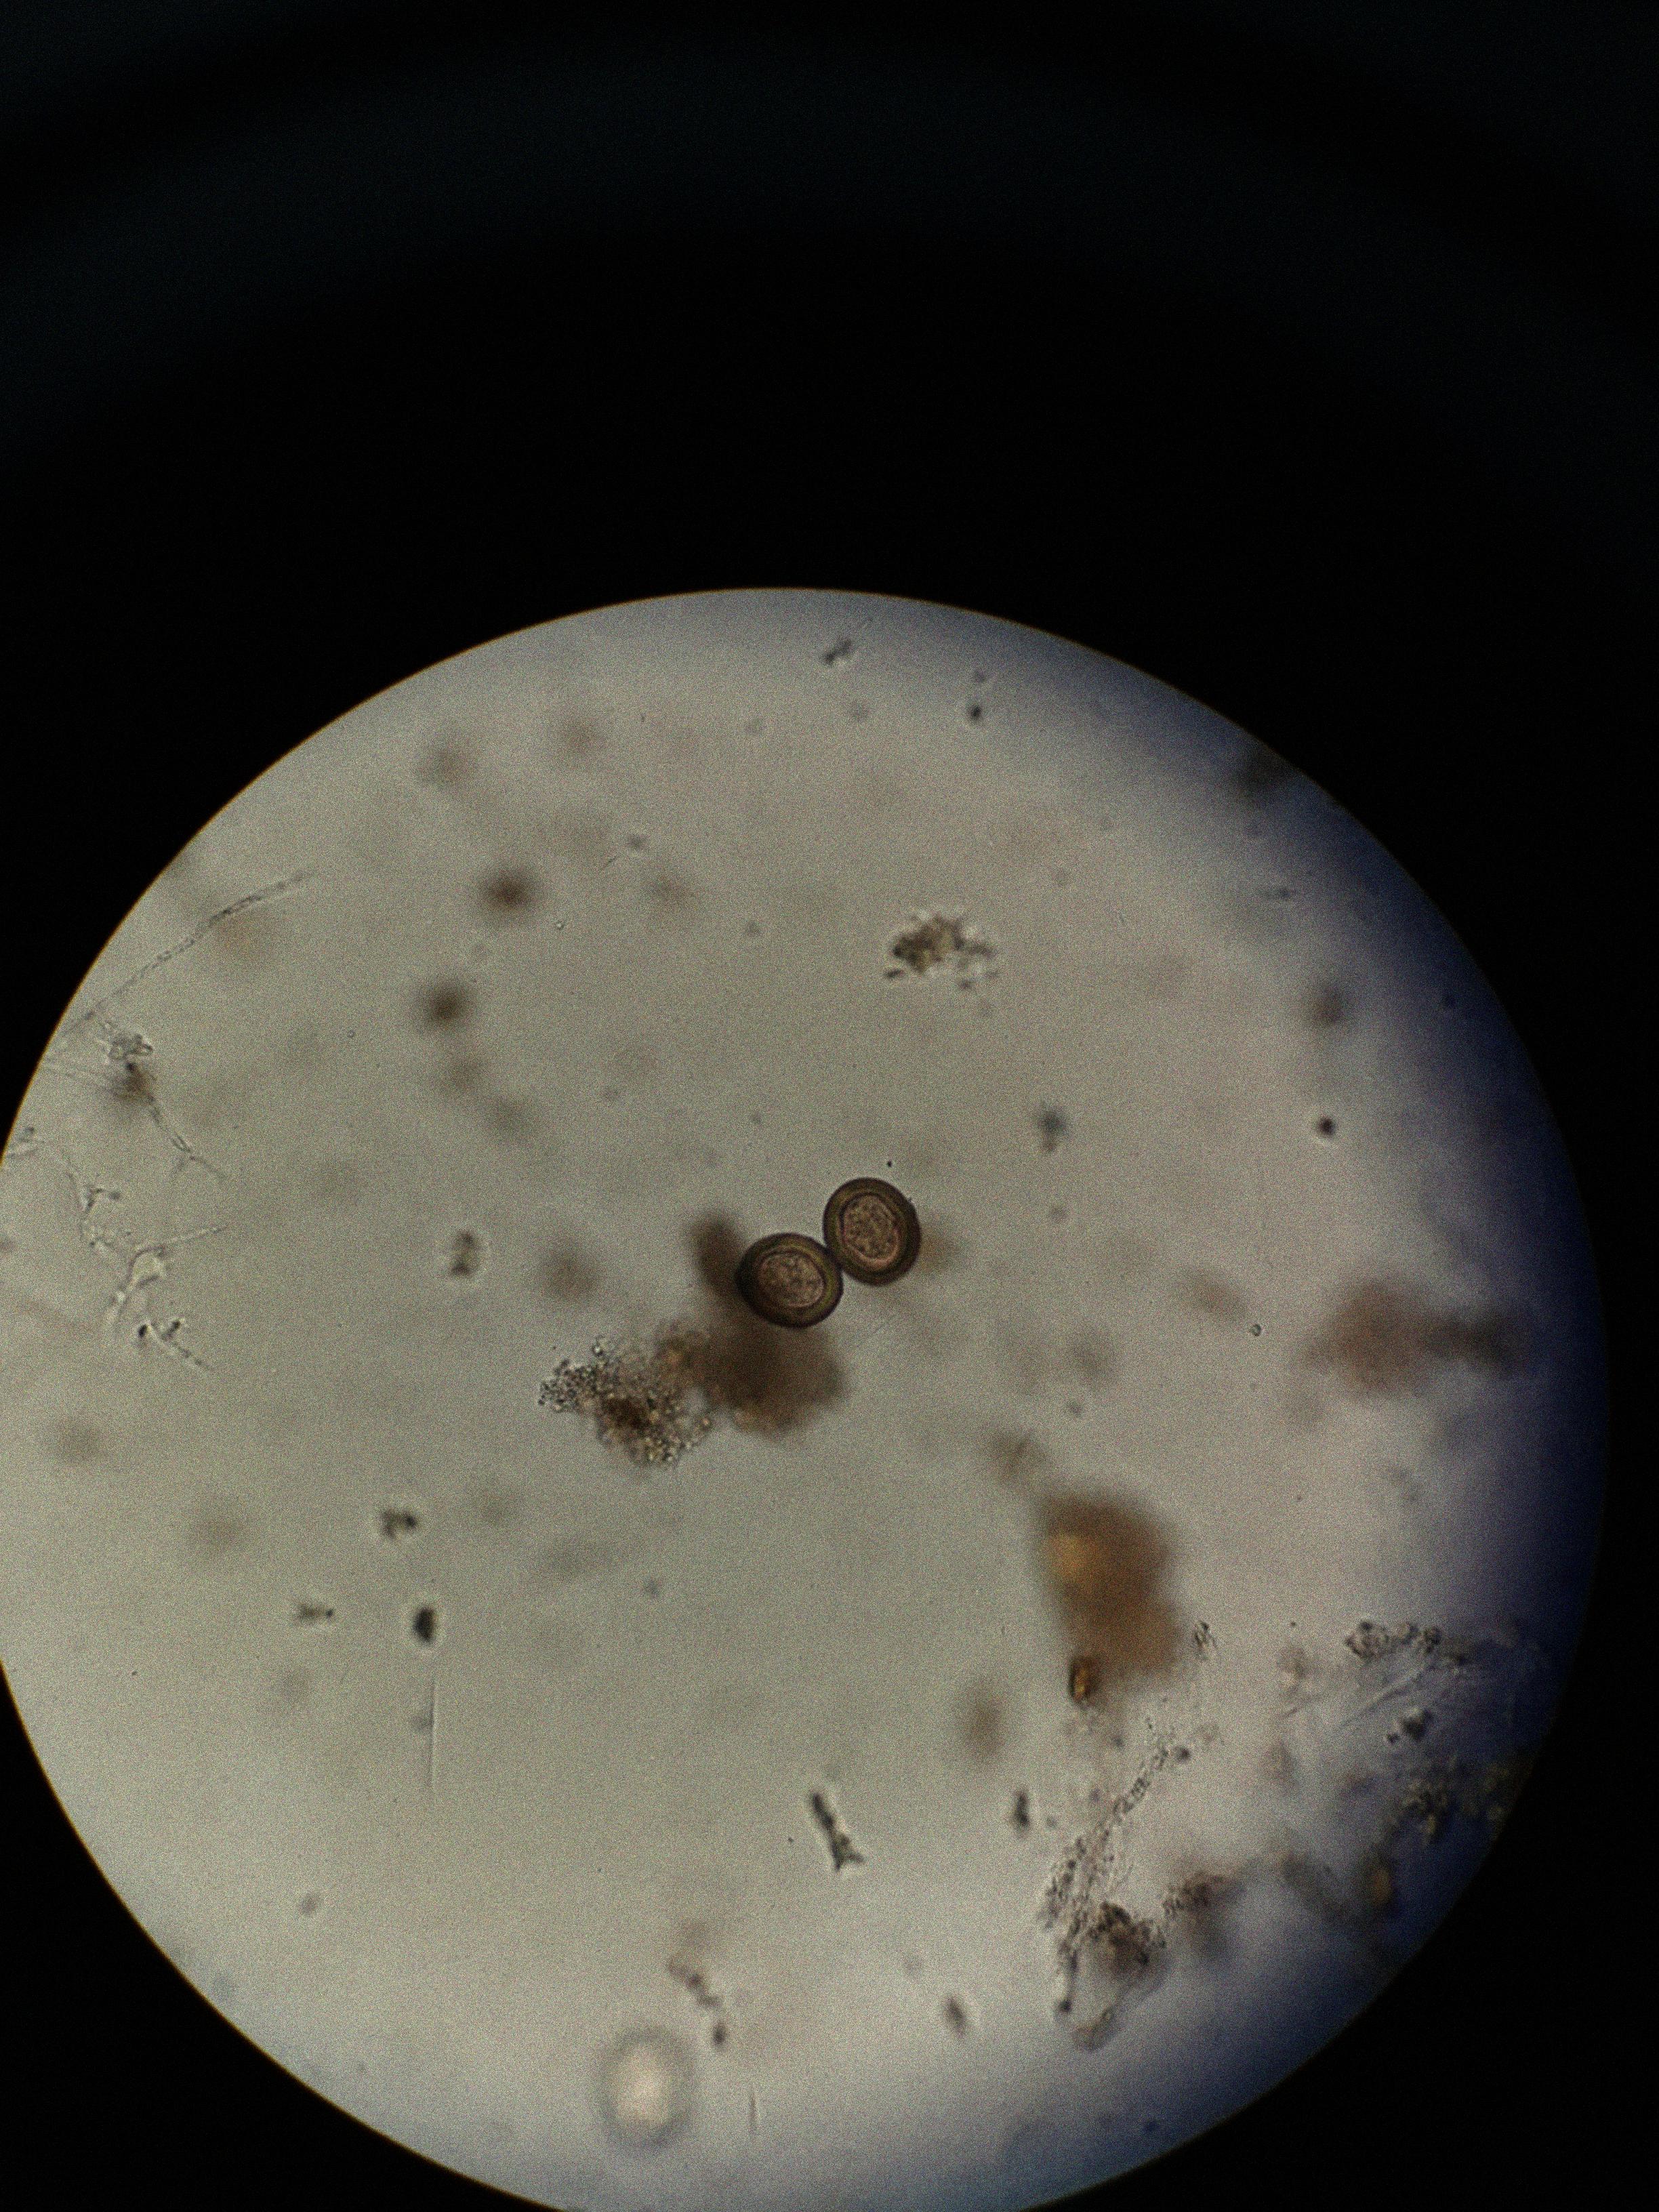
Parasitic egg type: Taenia spp. egg